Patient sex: M
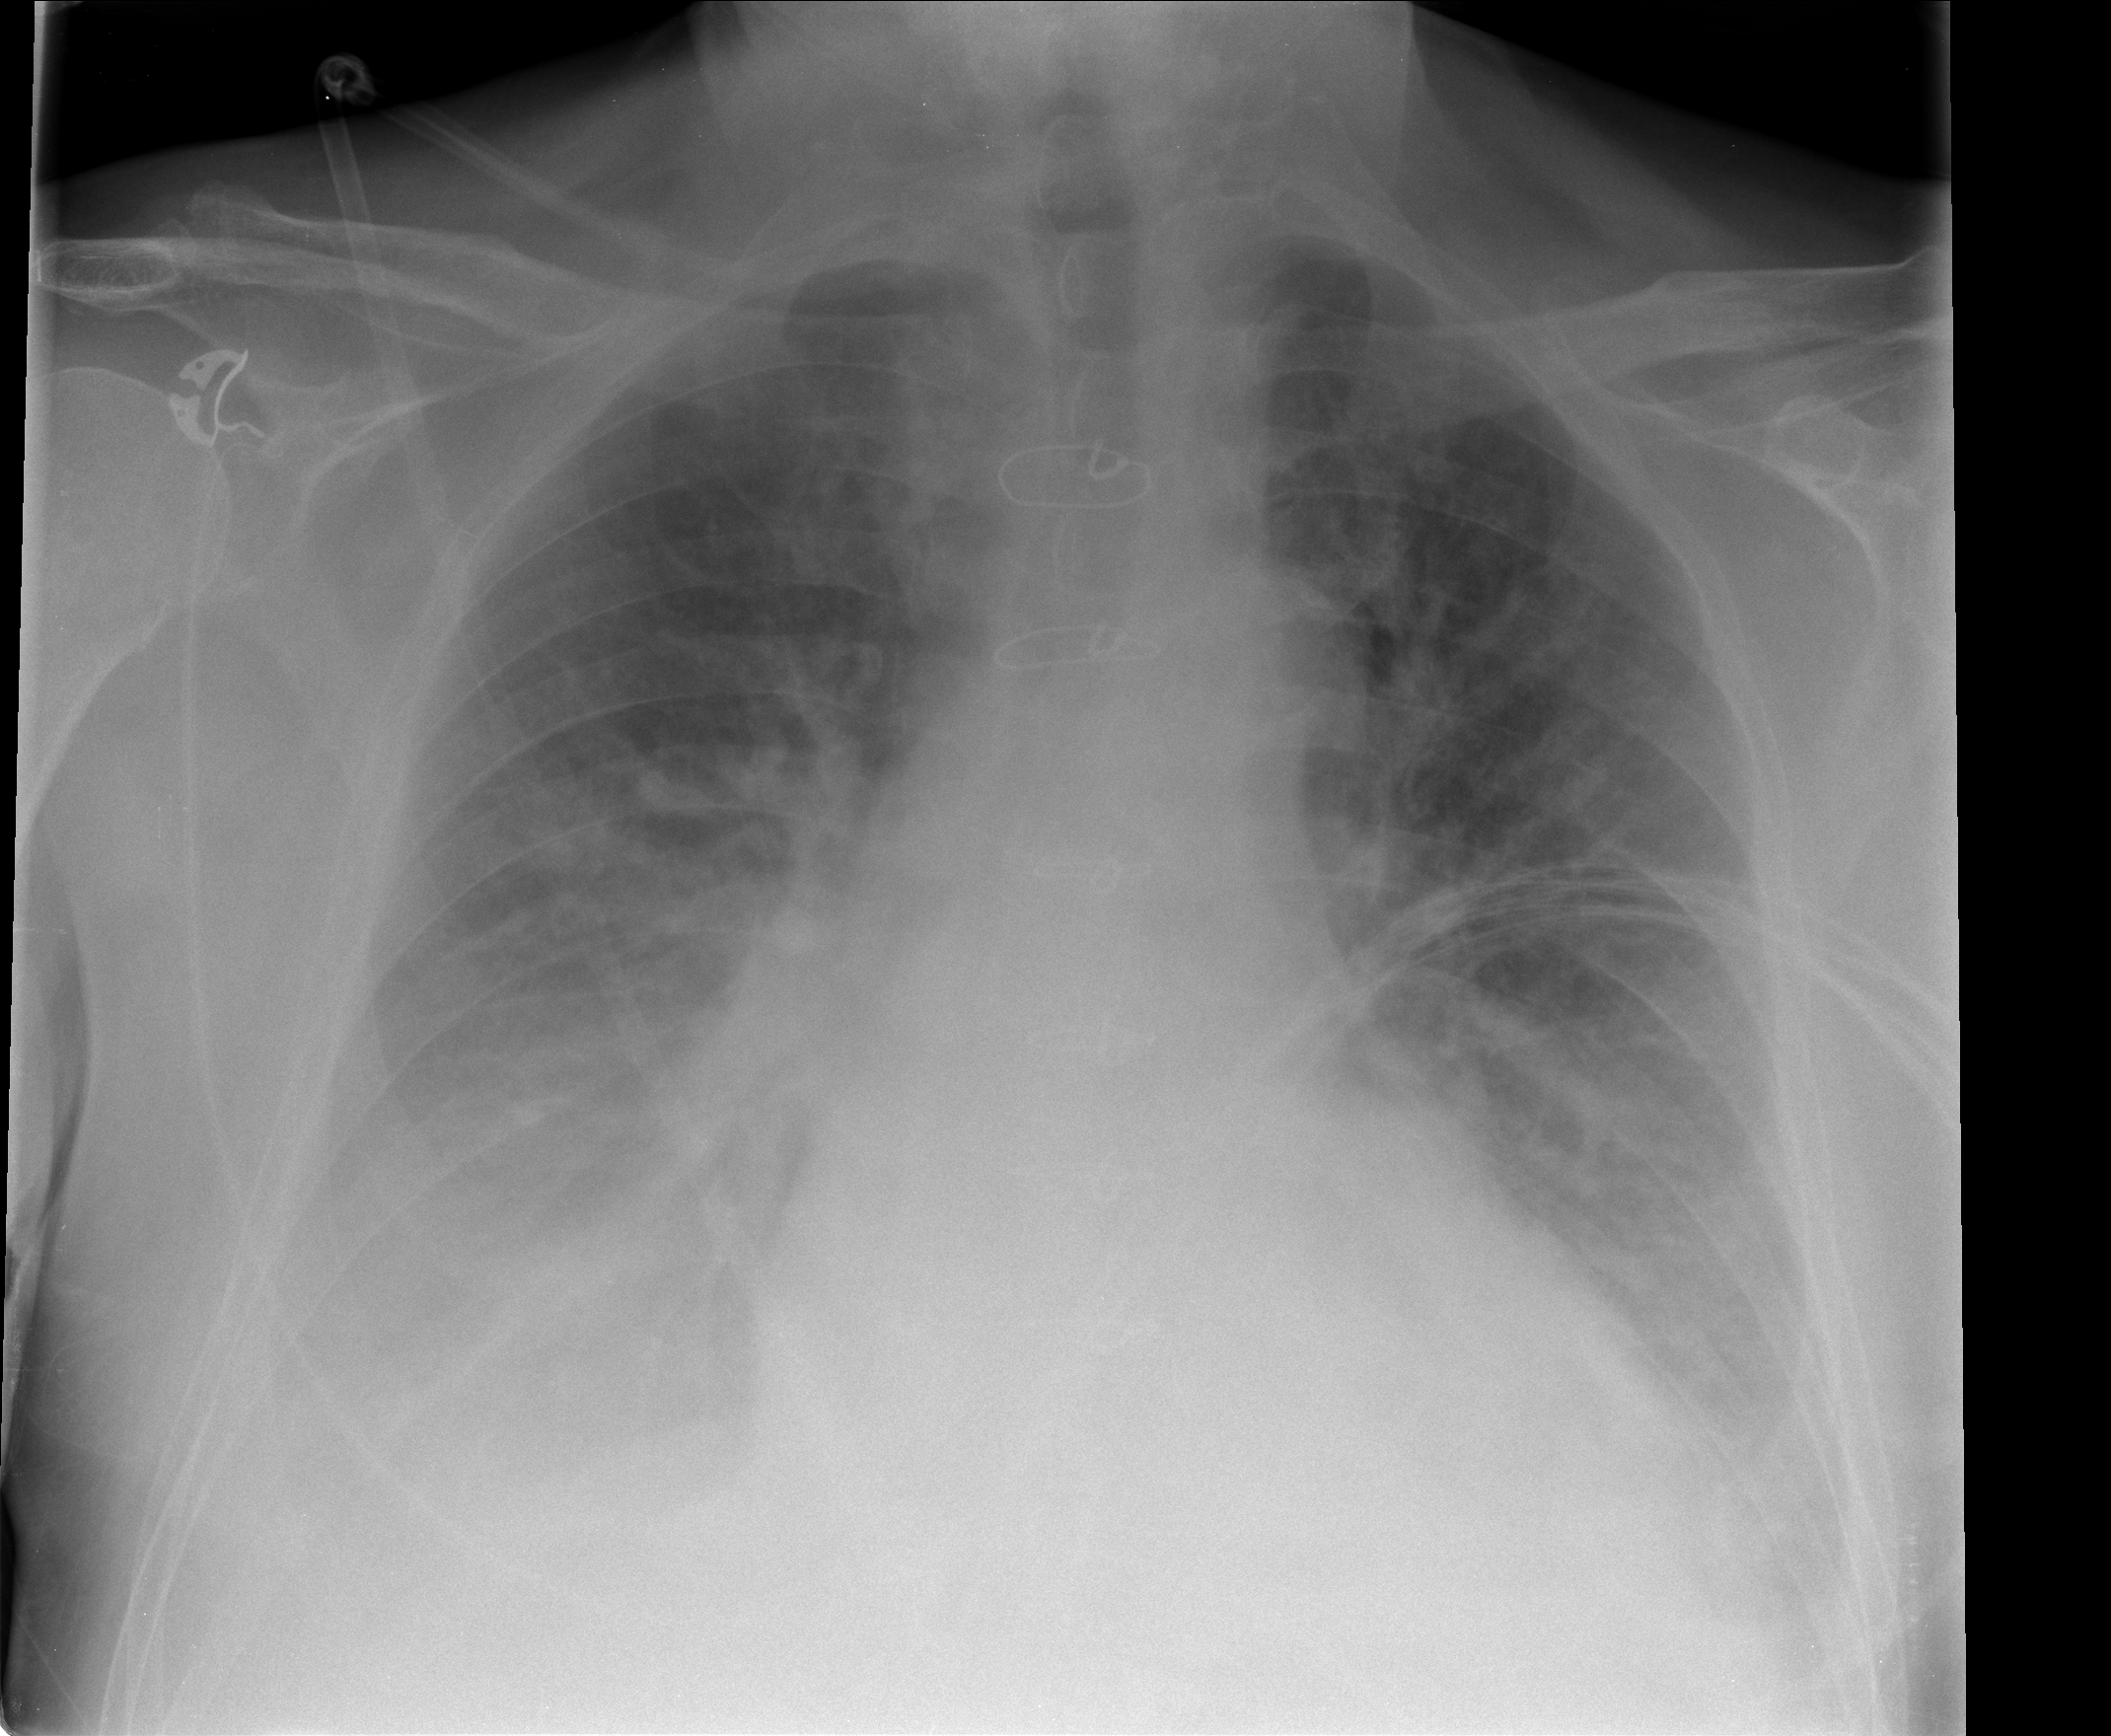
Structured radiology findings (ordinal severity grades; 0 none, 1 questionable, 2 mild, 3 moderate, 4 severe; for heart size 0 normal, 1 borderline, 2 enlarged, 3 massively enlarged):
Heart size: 1
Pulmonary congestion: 3
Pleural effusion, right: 3
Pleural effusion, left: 2
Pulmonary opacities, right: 1
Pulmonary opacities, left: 1
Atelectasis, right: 3
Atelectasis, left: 2